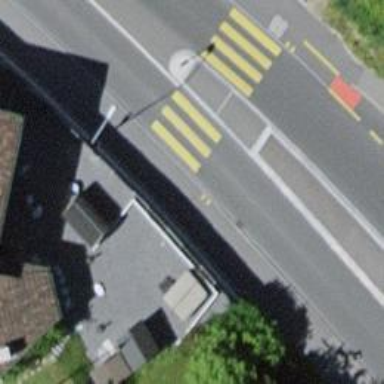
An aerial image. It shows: Kerb serving as barrier.